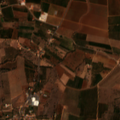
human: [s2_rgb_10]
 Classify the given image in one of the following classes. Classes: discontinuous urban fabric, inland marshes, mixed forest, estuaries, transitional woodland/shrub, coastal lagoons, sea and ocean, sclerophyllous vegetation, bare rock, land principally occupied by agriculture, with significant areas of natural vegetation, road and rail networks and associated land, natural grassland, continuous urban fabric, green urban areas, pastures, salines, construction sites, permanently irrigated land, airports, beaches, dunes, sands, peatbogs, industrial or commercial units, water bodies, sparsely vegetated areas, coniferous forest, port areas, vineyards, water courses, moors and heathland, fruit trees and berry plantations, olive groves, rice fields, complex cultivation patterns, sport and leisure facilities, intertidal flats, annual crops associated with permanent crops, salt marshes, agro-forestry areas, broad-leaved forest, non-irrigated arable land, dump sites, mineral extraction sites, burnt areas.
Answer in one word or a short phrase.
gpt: fruit trees and berry plantations